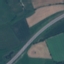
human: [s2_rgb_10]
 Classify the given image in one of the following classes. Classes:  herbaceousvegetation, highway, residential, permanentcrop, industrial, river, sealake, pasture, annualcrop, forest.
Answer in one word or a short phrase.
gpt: Highway